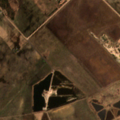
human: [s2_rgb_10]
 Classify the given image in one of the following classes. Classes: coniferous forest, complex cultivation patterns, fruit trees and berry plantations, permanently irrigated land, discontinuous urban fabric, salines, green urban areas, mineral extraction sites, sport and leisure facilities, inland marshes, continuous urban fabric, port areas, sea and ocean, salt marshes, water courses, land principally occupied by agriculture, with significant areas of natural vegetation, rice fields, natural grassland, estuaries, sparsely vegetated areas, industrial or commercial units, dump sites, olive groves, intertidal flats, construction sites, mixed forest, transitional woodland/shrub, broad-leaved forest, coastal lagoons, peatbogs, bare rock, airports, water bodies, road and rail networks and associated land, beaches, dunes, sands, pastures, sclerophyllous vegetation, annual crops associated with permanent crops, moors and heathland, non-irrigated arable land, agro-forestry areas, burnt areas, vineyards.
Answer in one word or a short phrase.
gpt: industrial or commercial units, construction sites, non-irrigated arable land, pastures, coniferous forest